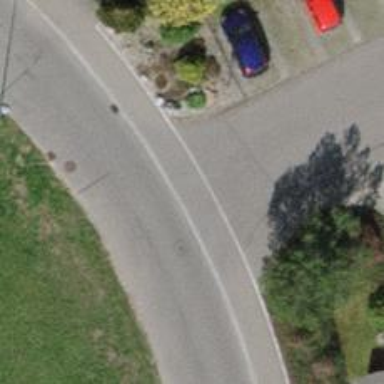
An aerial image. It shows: Unmarked road crossing.